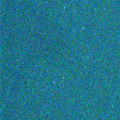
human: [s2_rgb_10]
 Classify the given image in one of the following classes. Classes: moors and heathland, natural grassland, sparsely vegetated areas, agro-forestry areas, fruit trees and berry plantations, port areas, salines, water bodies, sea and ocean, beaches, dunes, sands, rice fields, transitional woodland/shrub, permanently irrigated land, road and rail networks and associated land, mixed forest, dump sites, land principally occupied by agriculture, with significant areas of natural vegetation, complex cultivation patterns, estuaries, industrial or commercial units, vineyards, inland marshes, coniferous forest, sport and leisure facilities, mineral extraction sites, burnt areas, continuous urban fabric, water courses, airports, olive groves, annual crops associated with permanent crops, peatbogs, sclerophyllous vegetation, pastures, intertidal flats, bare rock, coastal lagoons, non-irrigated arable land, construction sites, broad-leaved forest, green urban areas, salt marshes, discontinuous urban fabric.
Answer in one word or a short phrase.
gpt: sea and ocean